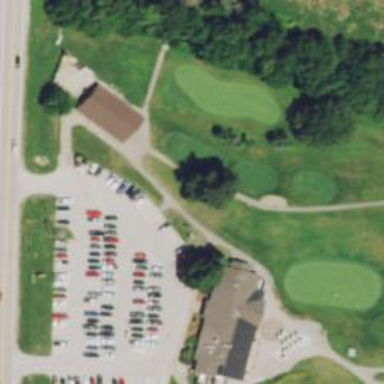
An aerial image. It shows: Path for both road and golf.